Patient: sex M, age 53
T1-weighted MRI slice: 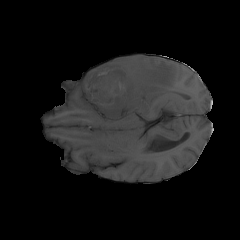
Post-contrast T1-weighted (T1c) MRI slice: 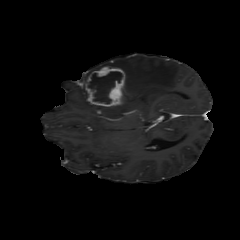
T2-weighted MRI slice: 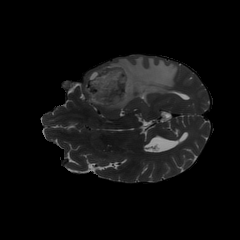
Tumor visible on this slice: yes
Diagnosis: Glioblastoma, IDH-wildtype
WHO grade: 4